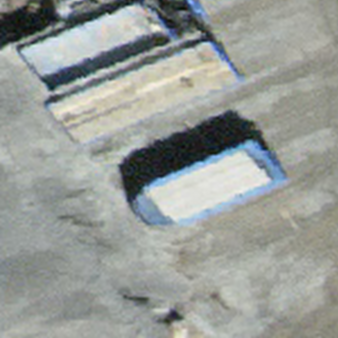
Label: other